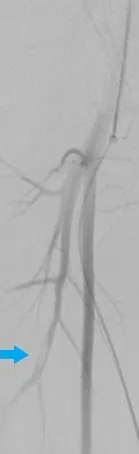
Digital subtraction angiography photograph showing the deep femoral artery with image suggestive of thrombus in one of its branches (blue arrow).
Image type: radiology (ct)